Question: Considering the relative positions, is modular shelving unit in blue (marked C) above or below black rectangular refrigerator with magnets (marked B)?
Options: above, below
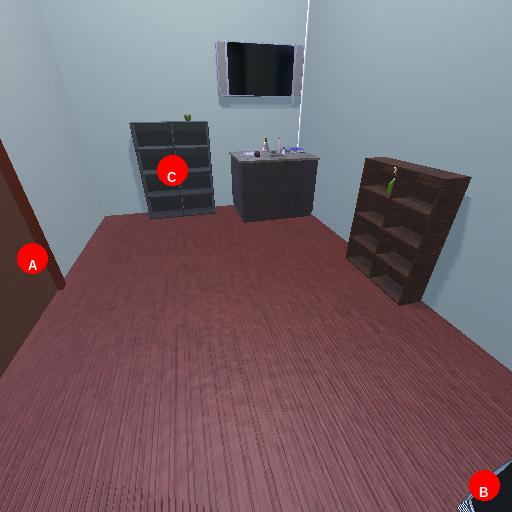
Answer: above